Question: I have an svg container which I used as a background, and inside it a circle is drawn
basically, this is what I've done:
'''
<svg width="200" height="200" style="background-color:green">
<circle cx="100" cy="100" r="80" stroke="black" stroke-width="2" fill="transparent" />
</svg>
'''
it creates something like <URL>
You can see the circle is transparent but it still has the green background from the svg tag,
how can I make the circle really transparent so it can appear as a hole (in this case it will be white since the page background is white), to make it clear this is what I want to display:

Is there any way that can make this happen?
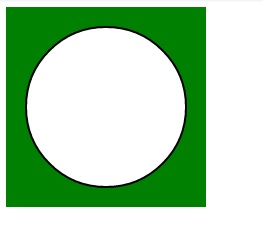
Answer: You could use a mask. Here you can see the red background cut through the rect.
'''
<svg width="200" height="200" style="background-color:red">
<mask id="mask">
<rect fill="white" width="100%" height="100%"/>
<circle cx="100" cy="100" r="80" stroke="black" stroke-width="2" fill="black" />
</mask>
<rect mask="url(#mask)" fill="green" width="100%" height="100%"/>
</svg>
'''